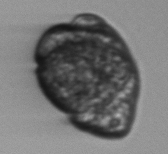
Label: Margalefidinium